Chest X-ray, AP view. Patient: 81 years old, sex F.
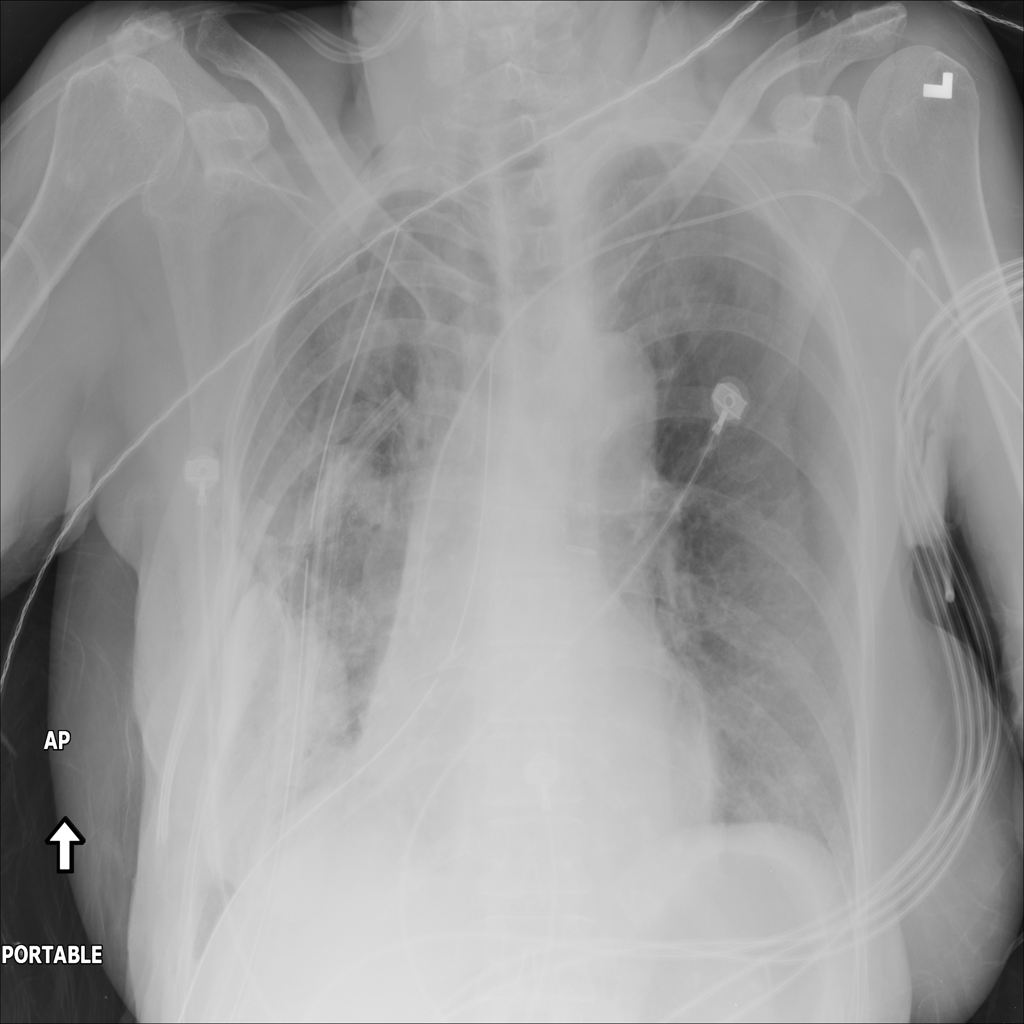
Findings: No Finding